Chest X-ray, PA view. Patient: 60 years old, sex F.
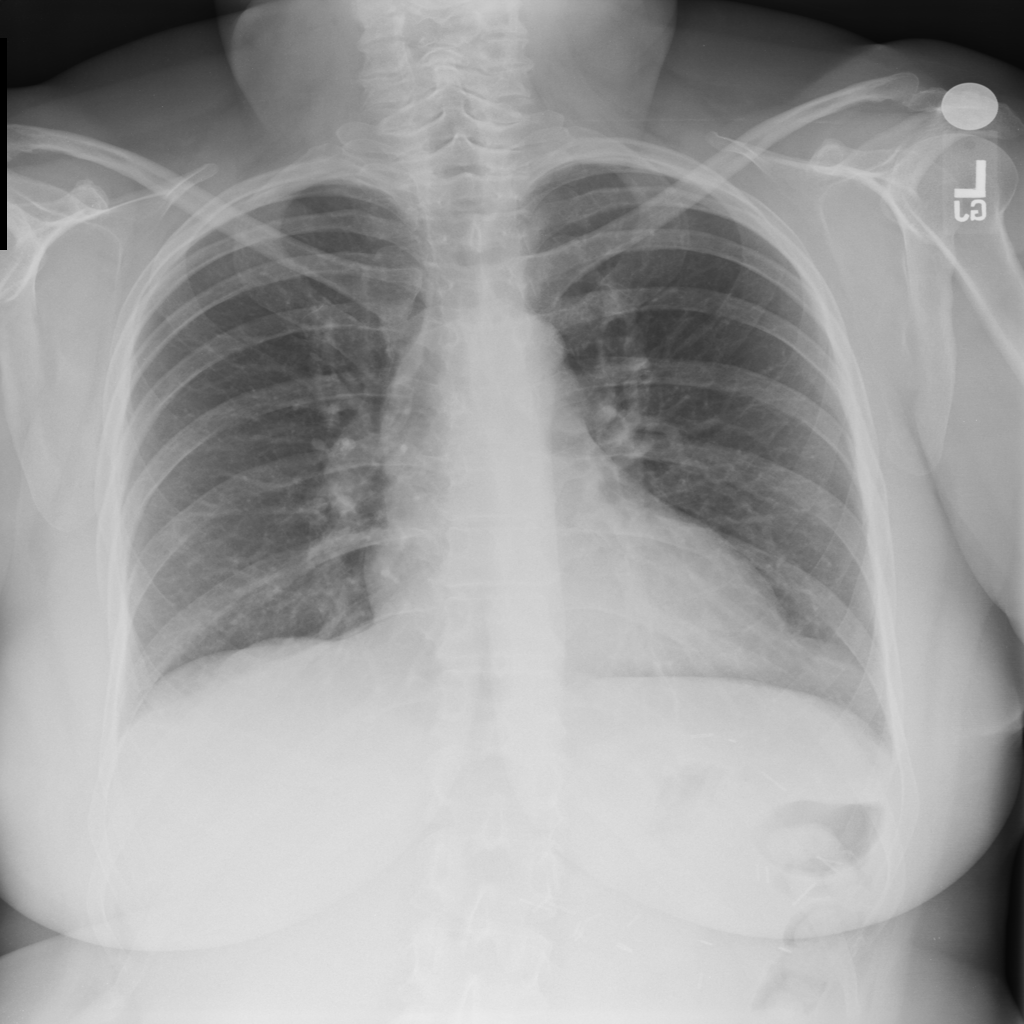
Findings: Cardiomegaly